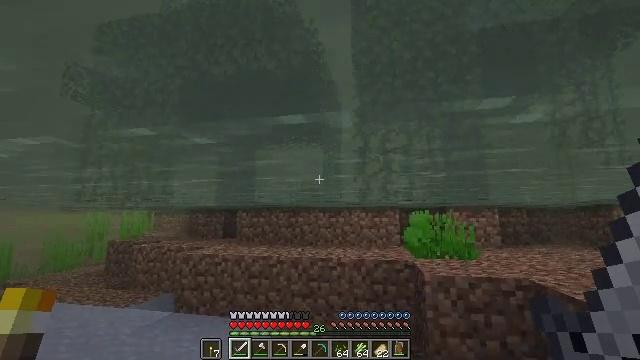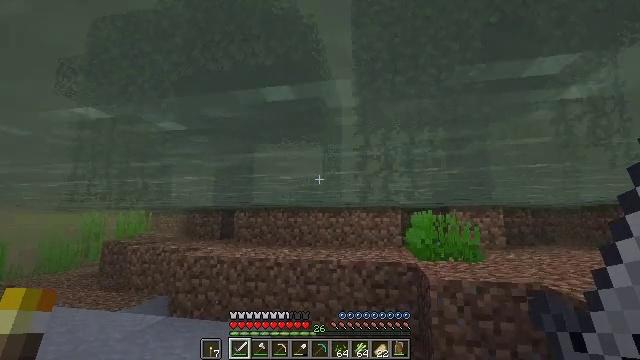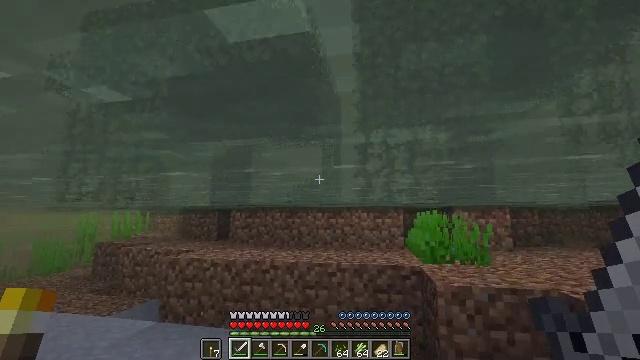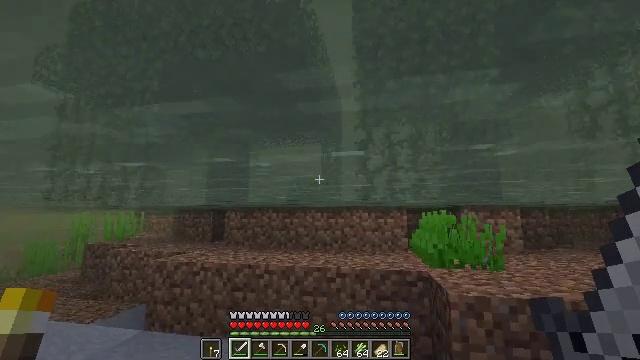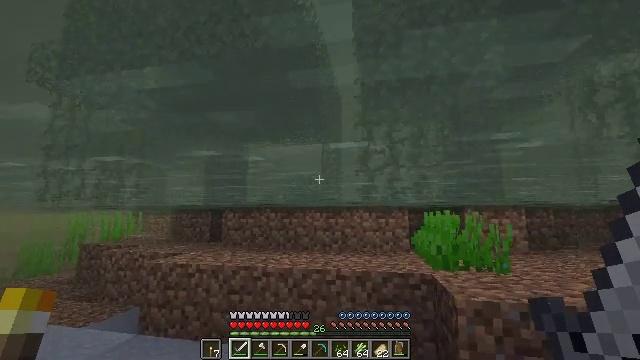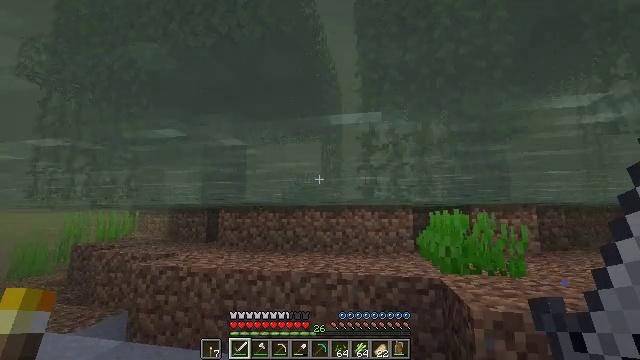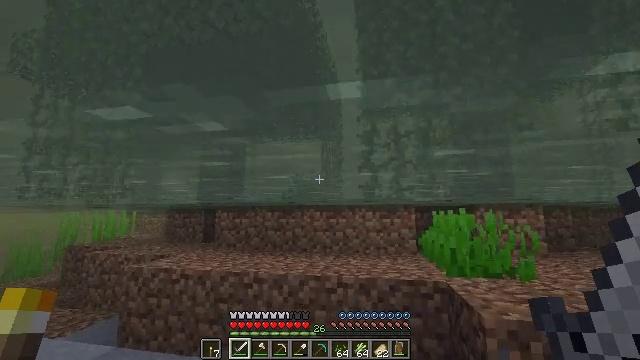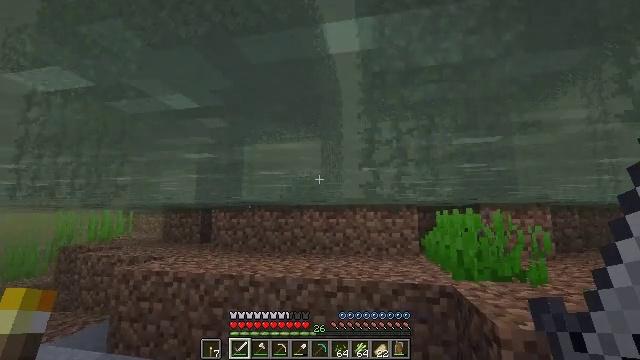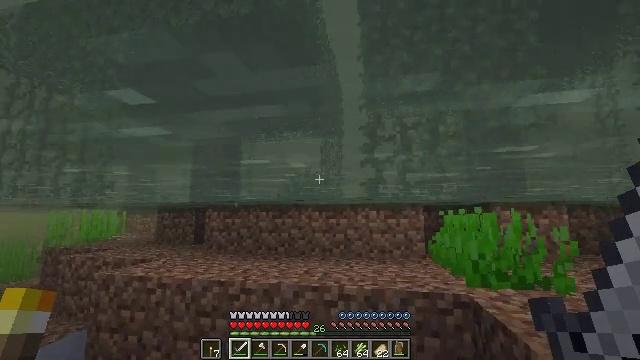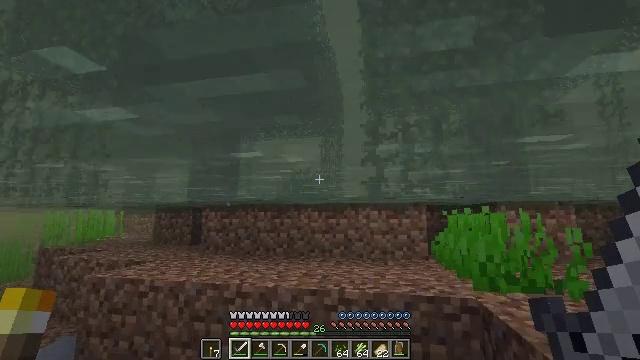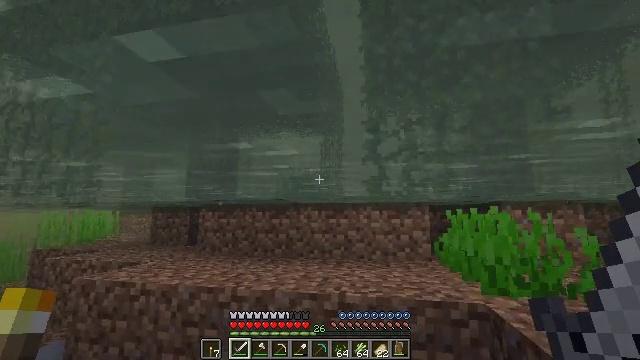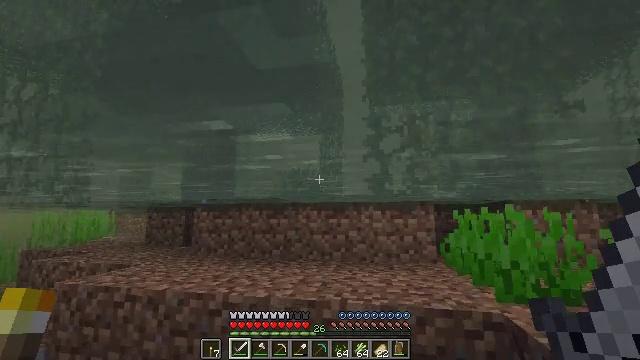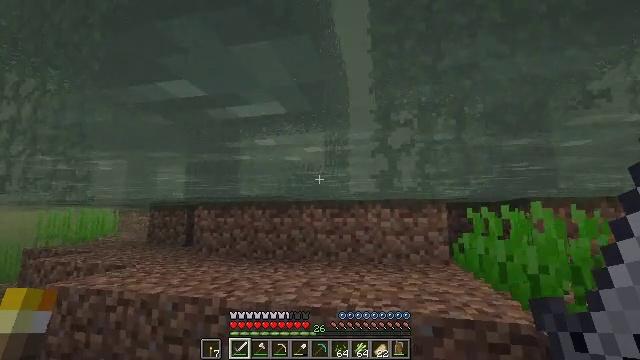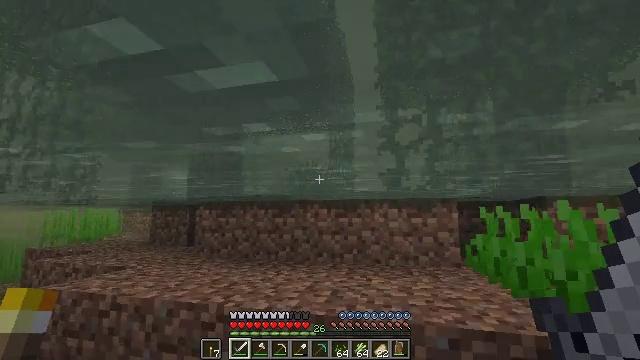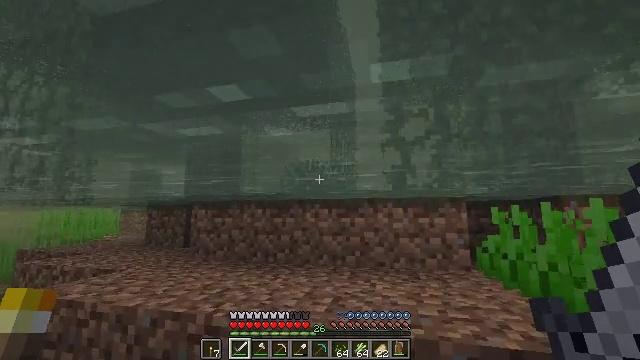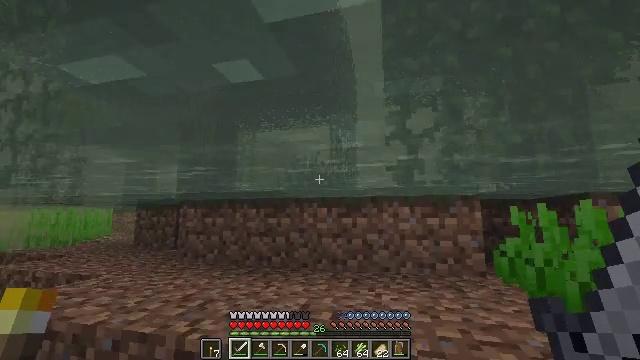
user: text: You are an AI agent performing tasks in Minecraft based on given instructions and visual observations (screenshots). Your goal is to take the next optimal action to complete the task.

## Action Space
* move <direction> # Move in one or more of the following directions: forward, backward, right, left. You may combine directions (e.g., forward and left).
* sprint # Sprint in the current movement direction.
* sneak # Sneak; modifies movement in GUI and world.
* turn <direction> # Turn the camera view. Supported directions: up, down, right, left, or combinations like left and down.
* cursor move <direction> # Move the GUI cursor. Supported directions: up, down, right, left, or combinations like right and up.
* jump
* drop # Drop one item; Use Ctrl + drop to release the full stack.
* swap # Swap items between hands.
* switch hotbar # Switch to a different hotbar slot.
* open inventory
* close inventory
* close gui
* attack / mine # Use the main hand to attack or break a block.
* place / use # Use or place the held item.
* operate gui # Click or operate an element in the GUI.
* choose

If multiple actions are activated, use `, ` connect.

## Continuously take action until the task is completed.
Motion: motion action
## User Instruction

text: Collect sugar cane near water sources.
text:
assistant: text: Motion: move forward, sprint
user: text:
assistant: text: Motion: move forward, sprint
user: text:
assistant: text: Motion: move forward, sprint
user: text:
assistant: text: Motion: move forward, sprint
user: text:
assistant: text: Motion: move forward, sprint
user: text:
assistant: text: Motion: move forward, sprint
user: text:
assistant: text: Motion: move forward, sprint
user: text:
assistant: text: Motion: move forward, sprint
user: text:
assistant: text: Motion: move forward, sprint
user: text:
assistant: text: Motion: move forward, sprint
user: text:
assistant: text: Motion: move forward, sprint
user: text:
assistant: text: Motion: move forward, sprint, turn left
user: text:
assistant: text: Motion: move forward, sprint, turn left
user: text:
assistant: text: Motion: move forward, sprint
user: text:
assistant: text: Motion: move forward, sprint
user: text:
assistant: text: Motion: move forward, sprint
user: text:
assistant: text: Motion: move forward, sprint
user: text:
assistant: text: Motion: move forward, sprint
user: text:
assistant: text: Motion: move forward, sprint
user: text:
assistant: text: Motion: move forward, sprint
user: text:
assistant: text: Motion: move forward, sprint
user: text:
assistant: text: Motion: move forward, sprint
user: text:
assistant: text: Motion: move forward, sprint
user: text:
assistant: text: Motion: move forward, sprint, turn right
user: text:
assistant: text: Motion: move forward, sprint, turn right, jump
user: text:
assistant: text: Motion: move forward, sprint, jump
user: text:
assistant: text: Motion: move forward, sprint, jump
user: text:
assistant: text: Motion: move forward, sprint, jump
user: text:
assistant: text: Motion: move forward, sprint, turn right, jump
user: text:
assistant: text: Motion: move forward, sprint, turn right and down, jump